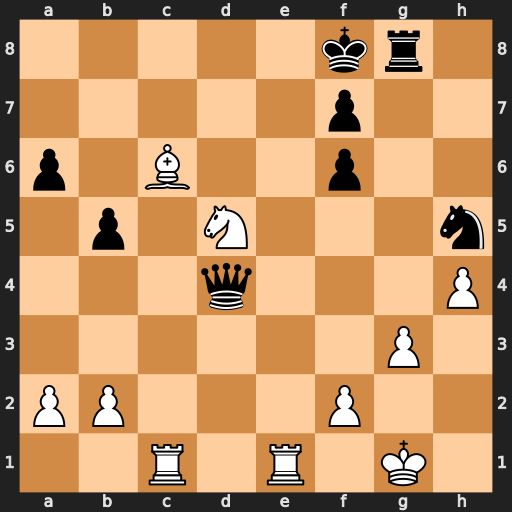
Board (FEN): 5kr1/5p2/p1B2p2/1p1N3n/3q3P/6P1/PP3P2/2R1R1K1
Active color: w
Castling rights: -
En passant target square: -
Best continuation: Re8+ Kg7 Ne7 Rxe8 Nf5+ Kf8 Nxd4